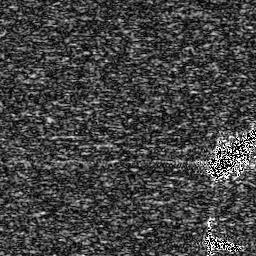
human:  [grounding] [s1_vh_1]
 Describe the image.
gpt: In the satellite image, there is  <ref>1 large ship </ref> <box>[[80, 49, 99, 67, 0]]</box> located at right,  <ref>1 medium ship </ref> <box>[[78, 89, 93, 98, 0]]</box> located at bottom right.